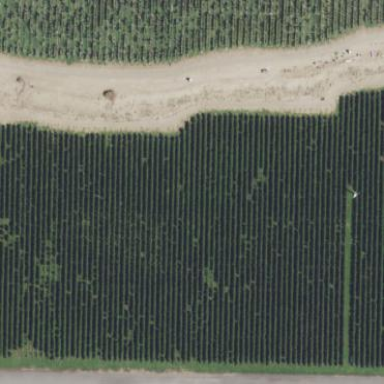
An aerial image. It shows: Orchard.